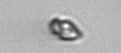
Label: Heterocapsa_rotundata